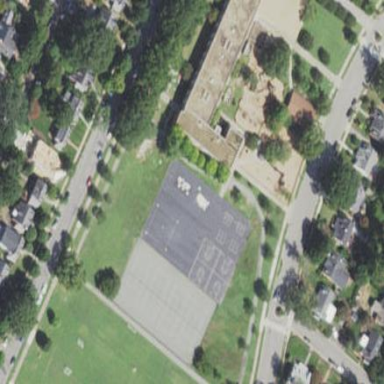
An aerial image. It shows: Asphalt schoolyard.